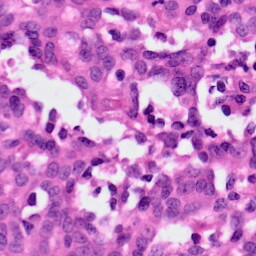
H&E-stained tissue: Ovarian